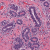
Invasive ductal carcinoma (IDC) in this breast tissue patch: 0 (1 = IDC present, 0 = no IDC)